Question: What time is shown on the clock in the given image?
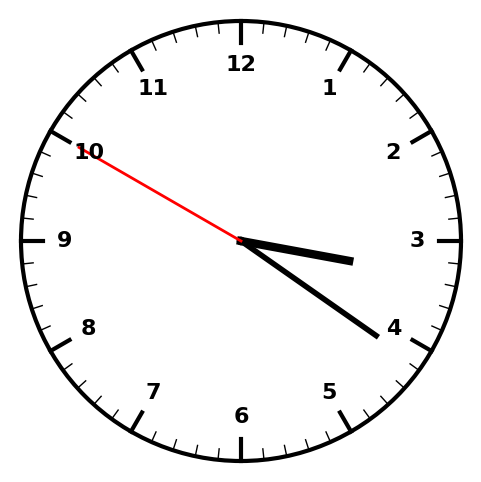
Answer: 03:20:50